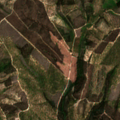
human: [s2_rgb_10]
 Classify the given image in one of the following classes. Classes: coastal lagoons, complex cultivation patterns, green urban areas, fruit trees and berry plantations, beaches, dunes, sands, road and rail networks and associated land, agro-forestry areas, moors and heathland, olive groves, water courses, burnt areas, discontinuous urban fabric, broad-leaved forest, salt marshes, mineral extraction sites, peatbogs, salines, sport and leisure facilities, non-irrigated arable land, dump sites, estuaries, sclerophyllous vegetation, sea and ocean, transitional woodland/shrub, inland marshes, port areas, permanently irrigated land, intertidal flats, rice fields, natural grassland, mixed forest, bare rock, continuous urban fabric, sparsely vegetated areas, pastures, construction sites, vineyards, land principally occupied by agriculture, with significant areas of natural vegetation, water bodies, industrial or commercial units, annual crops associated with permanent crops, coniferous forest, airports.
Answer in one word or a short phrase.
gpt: complex cultivation patterns, land principally occupied by agriculture, with significant areas of natural vegetation, broad-leaved forest, mixed forest